Interaction volume radius: 5 \u00c5
Interaction volume height: 20 \u00c5
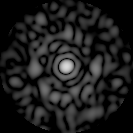
Disorder parameter: 0.837